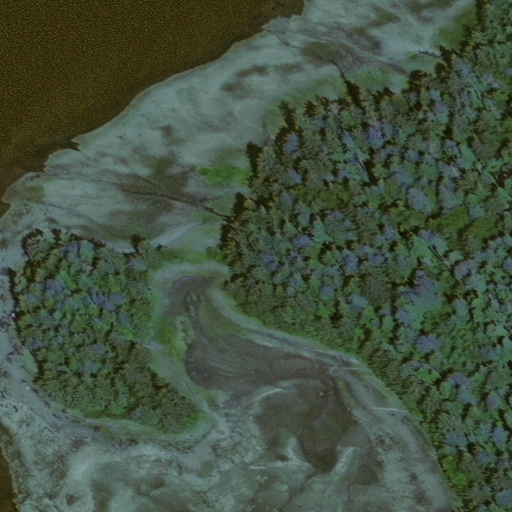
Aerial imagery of cape in Alaska named December Point containing only unknown